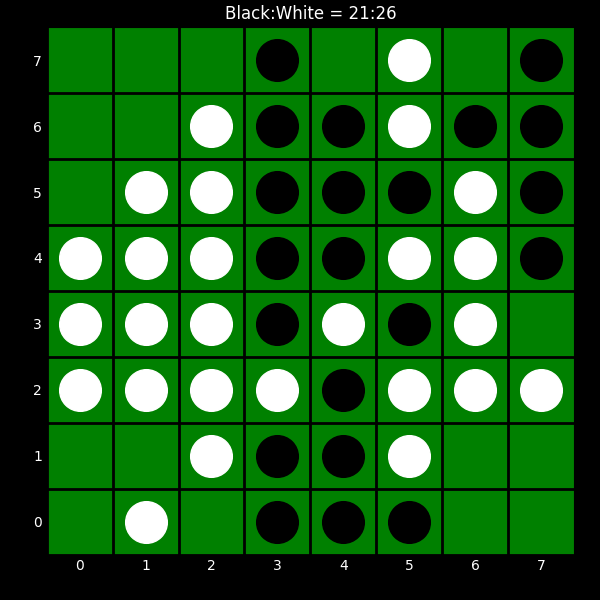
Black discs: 21
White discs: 26